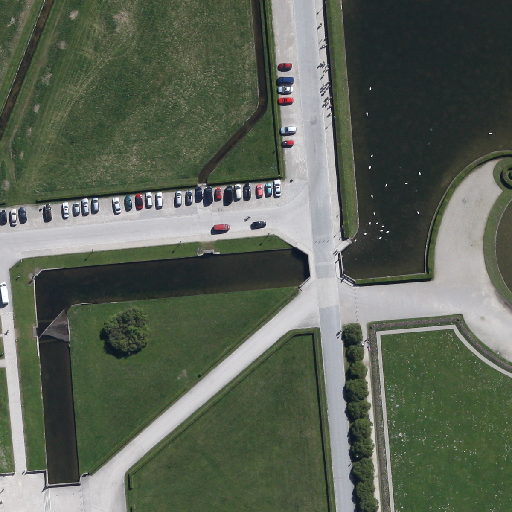
Referring expression: car in the parking area